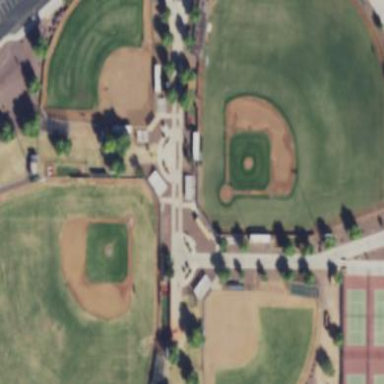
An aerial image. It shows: Baseball pitch for leisure land.